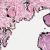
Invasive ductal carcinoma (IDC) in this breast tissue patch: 0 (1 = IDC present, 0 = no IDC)